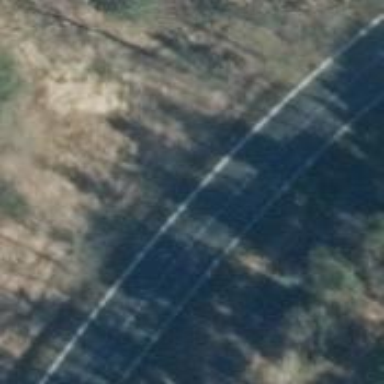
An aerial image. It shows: Primary road with asphalt surface.